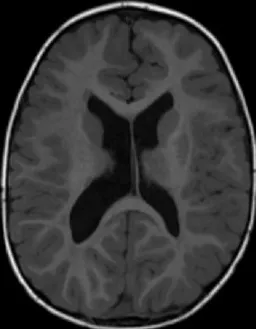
Brain MRI of patient 1 at 2.5 years of age. (B) Axial T1-weighted image showing subependymal heterotopia.
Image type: radiology (mri)